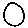
Label: circle